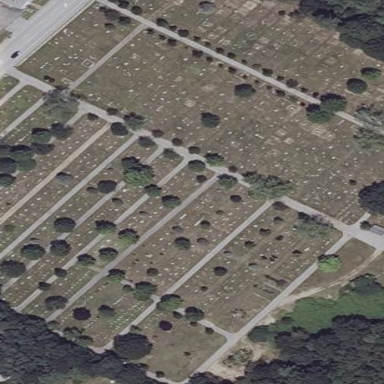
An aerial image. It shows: Cemetery.